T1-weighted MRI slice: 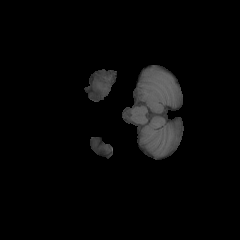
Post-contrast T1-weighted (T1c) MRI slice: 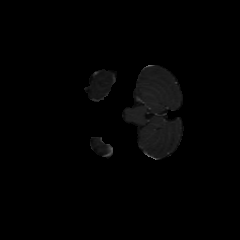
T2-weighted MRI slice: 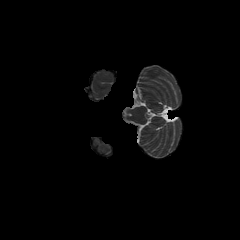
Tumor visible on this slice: no